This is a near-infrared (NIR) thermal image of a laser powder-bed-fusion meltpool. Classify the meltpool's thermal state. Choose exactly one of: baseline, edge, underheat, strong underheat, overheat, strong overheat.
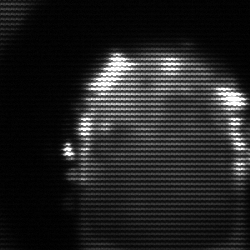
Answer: baseline